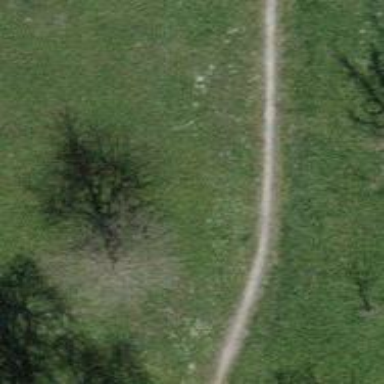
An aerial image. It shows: Compacted path.